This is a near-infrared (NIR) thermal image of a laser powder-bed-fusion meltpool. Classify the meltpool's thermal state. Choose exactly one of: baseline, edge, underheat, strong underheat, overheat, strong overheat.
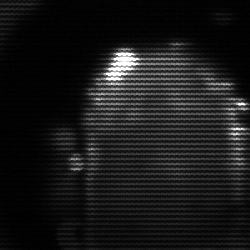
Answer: baseline